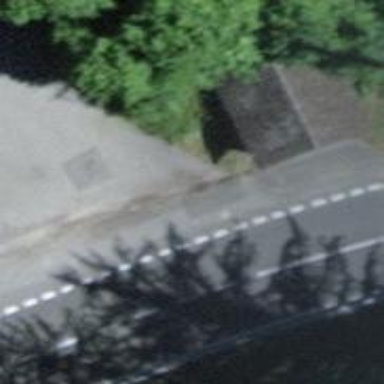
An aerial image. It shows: Bus stop along the road.